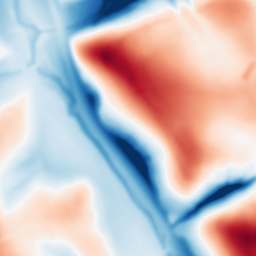
Category: multiscale
Decomposition family: dog_multiscale
Decomposition parameters: sigma_ratio: 1.6
n_scales: 6
base_sigma: 2
Upsampling method: cubic_mitchell
Upsampling parameters: scale: 4
Upsampling scale: 4